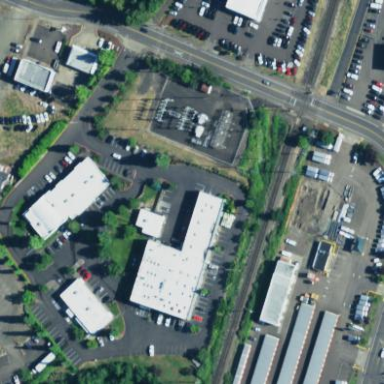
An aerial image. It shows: Commercial area.